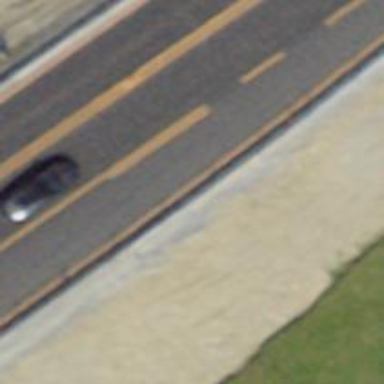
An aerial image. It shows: Trunk link highway with asphalt surface.